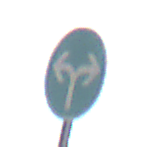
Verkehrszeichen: VorgeschriebeneFahrtrichtungRechtsOderLinks
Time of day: Midday
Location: Roofed (Beach)
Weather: Overcast
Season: NotSpecified
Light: Natural